Field crop: tomato
Growth stage: 1
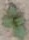
Species: solanum